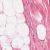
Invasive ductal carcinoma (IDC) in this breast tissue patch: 0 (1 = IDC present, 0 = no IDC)